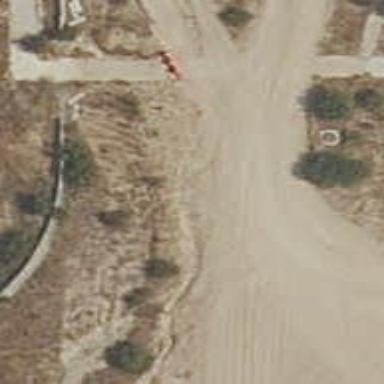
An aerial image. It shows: Road with stop sign.